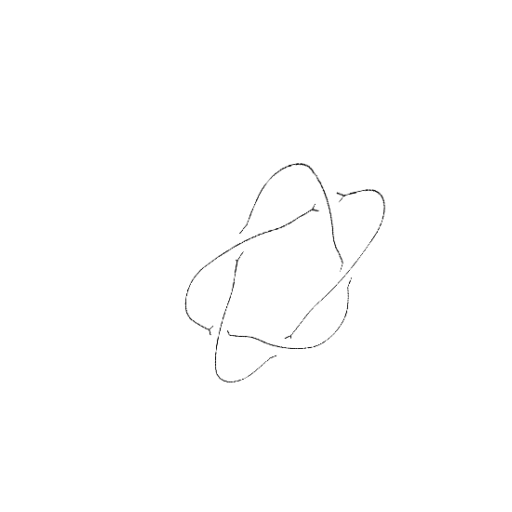
Crossing number: 5